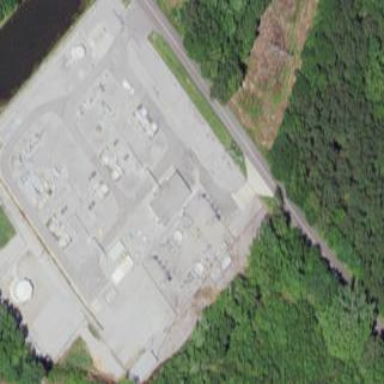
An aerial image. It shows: Industrial power substation surrounded by fence.